Platform: macOS
Application: Chrome
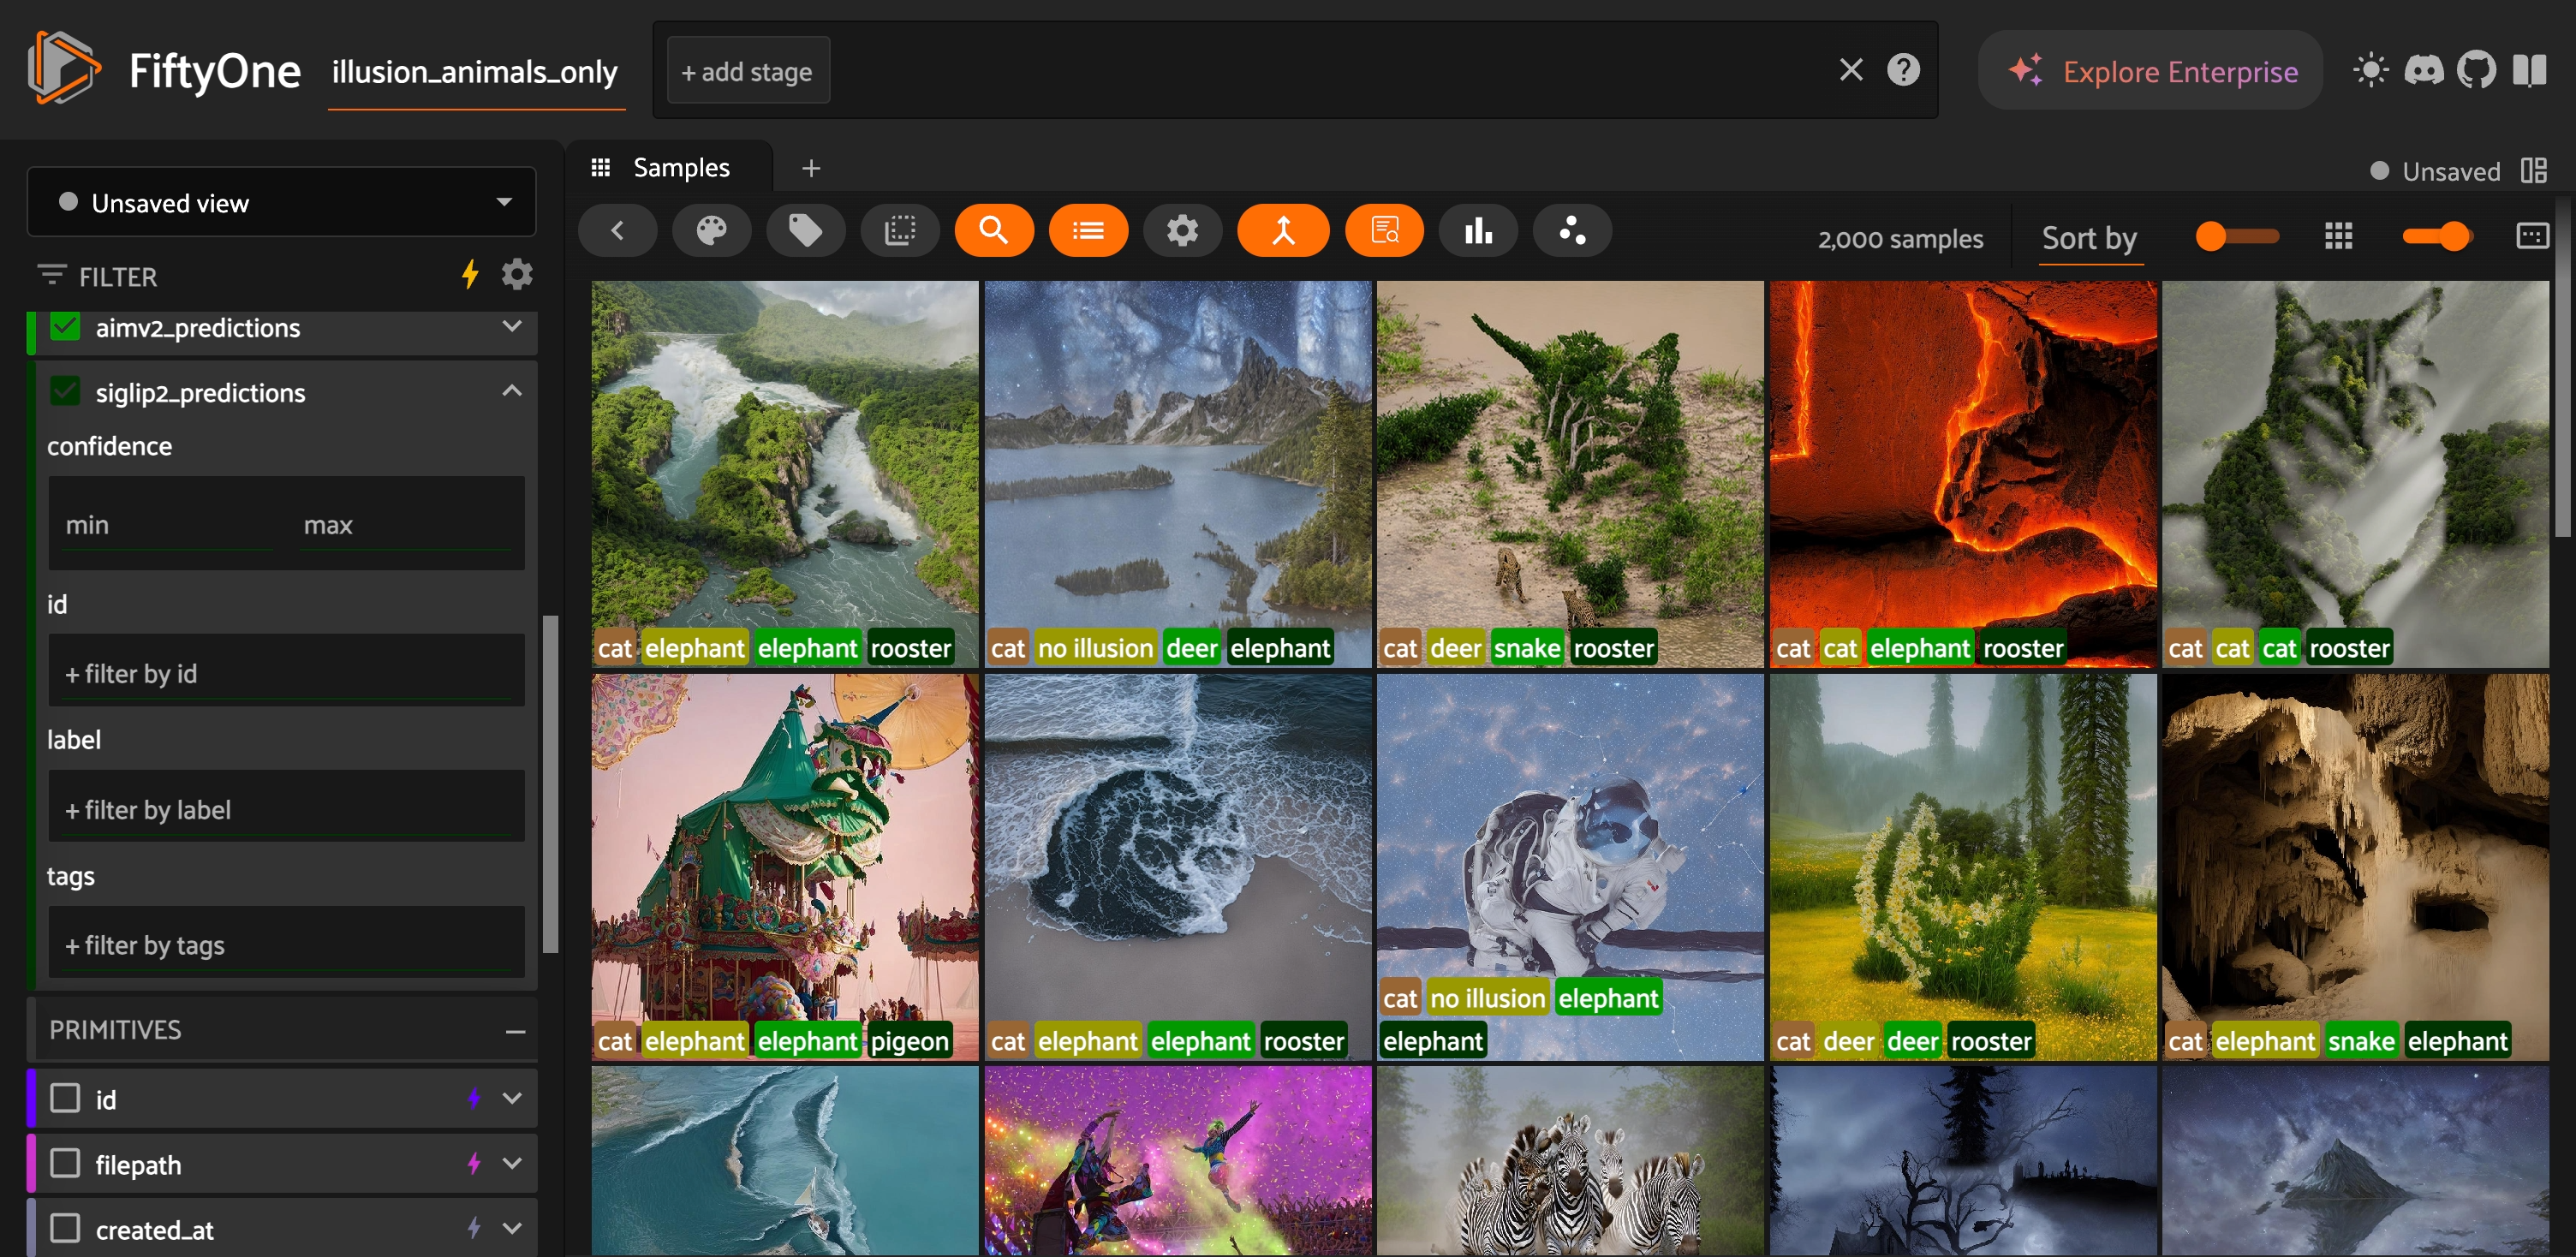
task_description: Hide filter options for the siglip2_predictions field
action_type: click
element_info: Icon
steps_since_start: 1